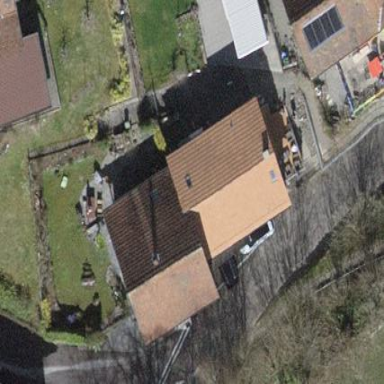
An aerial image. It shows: Semi-detached house.